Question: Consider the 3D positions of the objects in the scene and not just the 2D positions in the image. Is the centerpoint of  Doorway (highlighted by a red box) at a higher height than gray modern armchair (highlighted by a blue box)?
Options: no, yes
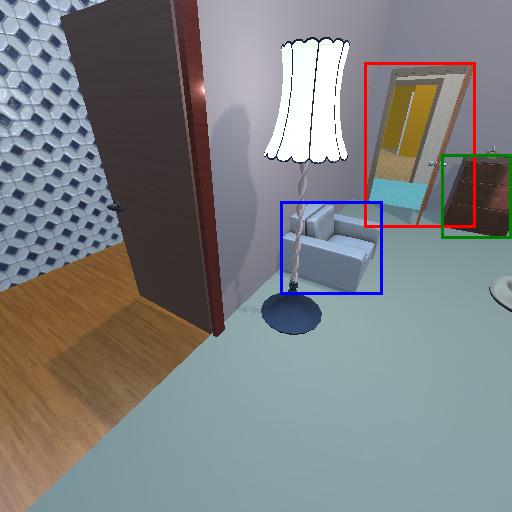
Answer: no